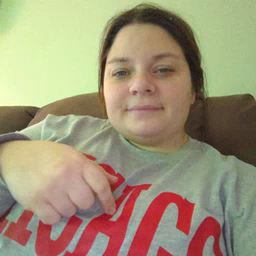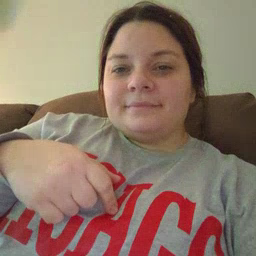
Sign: ear